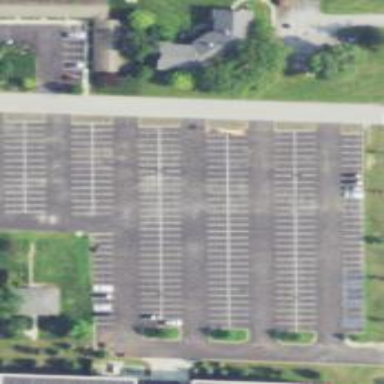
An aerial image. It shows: Parking lot with asphalt surface designed for park and ride facility.